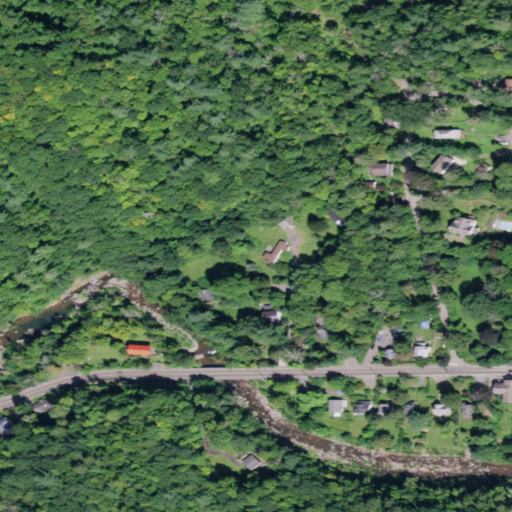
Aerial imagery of valley in New York named Ox Clove containing deciduous forest, open development, mixed forest, low intensity development, medium intensity development, and woody wetlands